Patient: sex M, age 50
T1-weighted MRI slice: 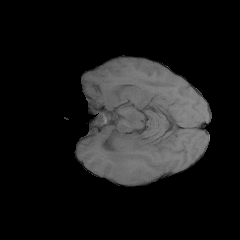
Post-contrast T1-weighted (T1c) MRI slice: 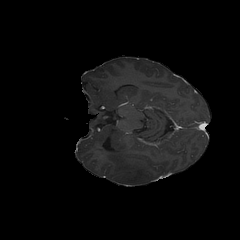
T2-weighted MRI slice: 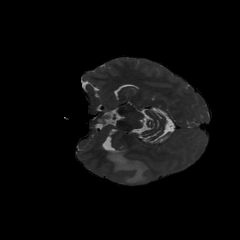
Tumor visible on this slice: yes
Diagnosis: Glioblastoma, IDH-wildtype
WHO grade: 4